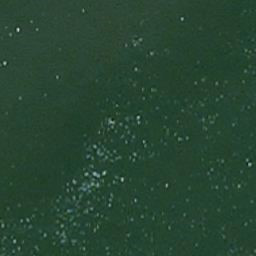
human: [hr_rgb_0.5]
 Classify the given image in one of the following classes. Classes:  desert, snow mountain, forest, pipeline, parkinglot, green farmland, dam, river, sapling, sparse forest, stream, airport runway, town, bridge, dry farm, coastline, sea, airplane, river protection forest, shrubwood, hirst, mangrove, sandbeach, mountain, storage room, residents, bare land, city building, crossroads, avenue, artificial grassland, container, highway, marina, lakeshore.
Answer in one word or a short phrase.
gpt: sea